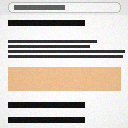
Screen state: on